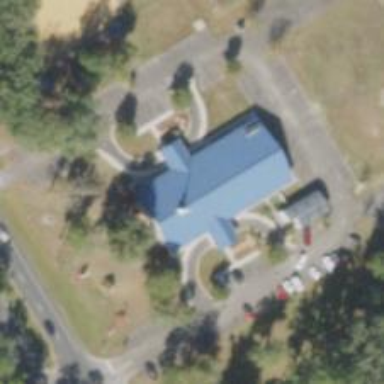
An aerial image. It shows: Place of worship.